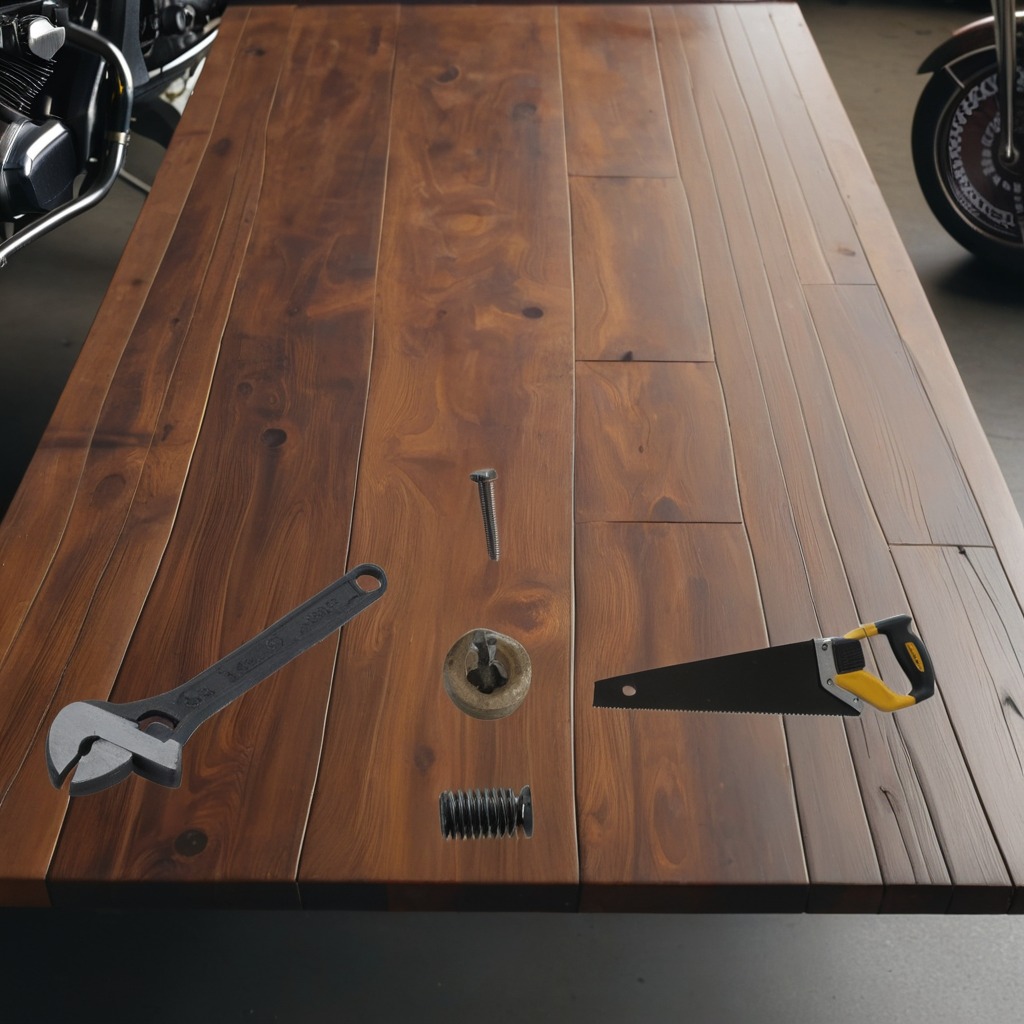
A metal machine screw, an iron nail, a coiled metal spring, a handheld metal saw, and a wrench are lying on an oil-spilled wooden table in a vintage motorcycle garage.